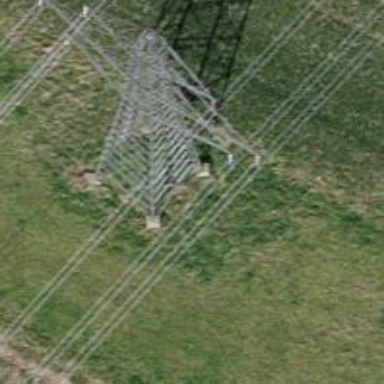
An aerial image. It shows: Power tower.